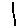
Label: line